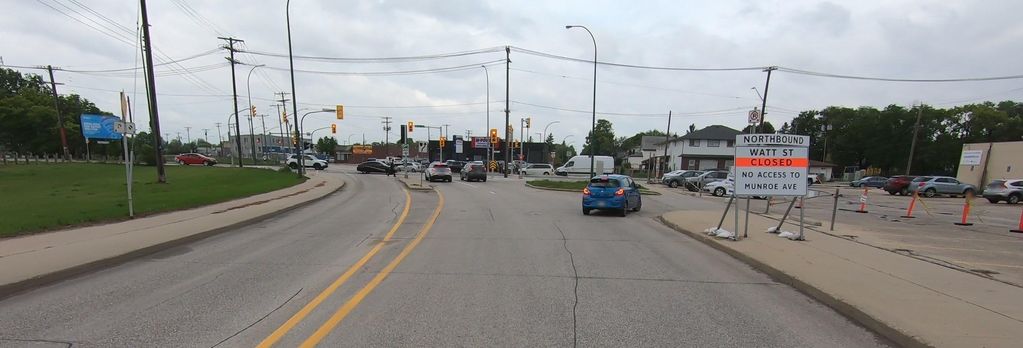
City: winnipeg